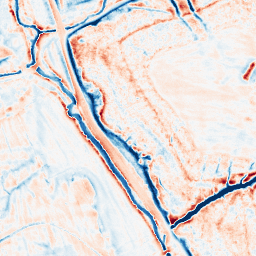
Category: edge_preserving
Decomposition family: guided
Decomposition parameters: radius: 4
eps: 0.01
Upsampling method: cubic_catmull_rom
Upsampling parameters: scale: 2
Upsampling scale: 2